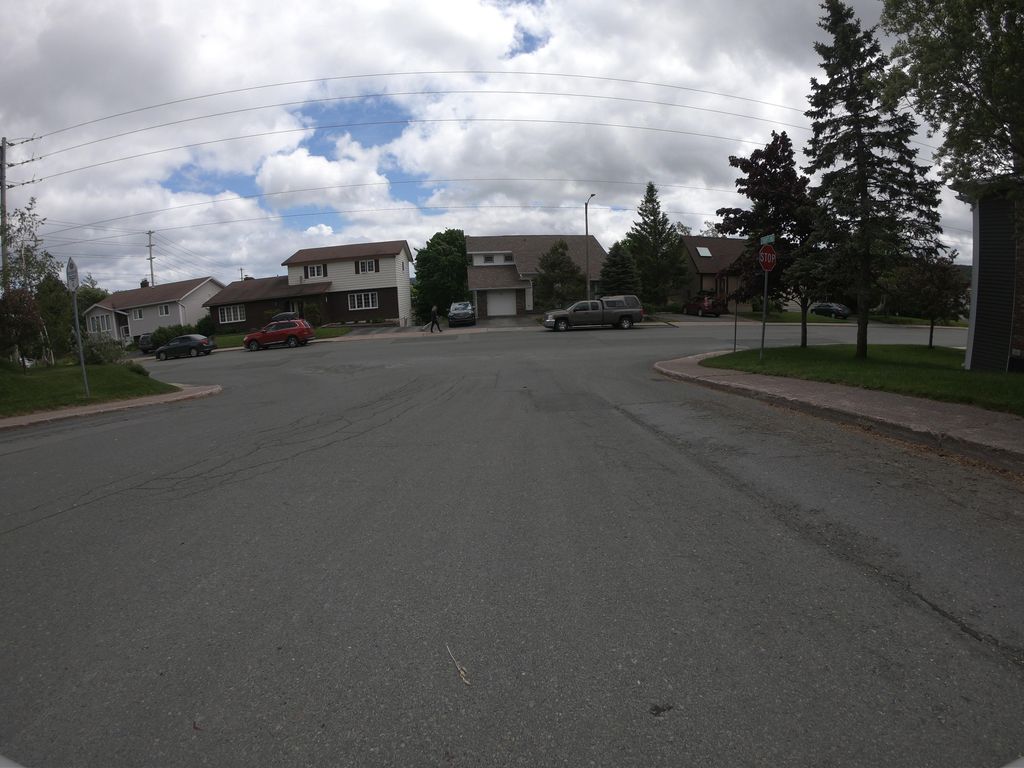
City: st_johns